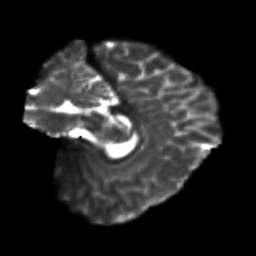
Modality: T2w
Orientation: sagittal
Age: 19
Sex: female
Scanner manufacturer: siemens
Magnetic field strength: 3 T
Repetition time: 3.5 s
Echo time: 0.125 s